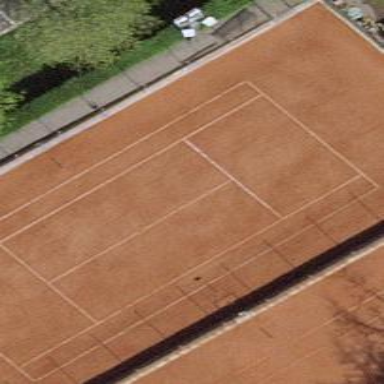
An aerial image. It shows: Tennis court on pitch.